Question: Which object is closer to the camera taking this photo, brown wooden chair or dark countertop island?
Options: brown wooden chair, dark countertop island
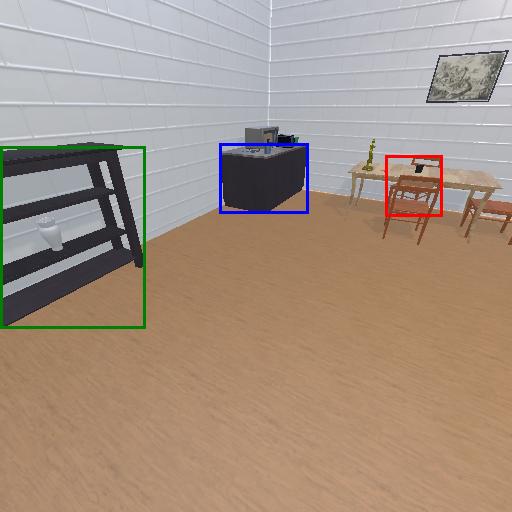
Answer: brown wooden chair